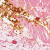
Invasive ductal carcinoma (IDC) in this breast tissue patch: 0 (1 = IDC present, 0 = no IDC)